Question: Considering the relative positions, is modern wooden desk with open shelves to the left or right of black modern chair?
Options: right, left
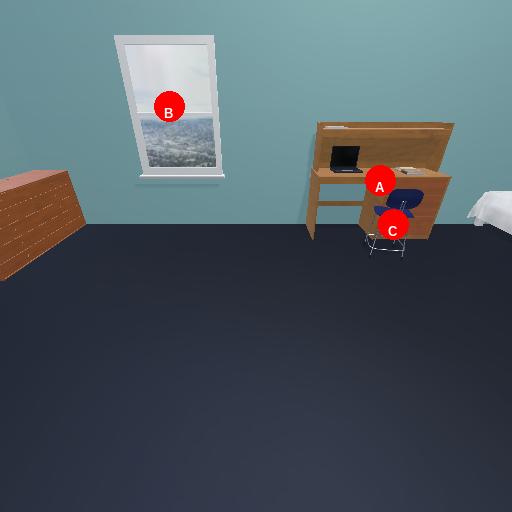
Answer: right